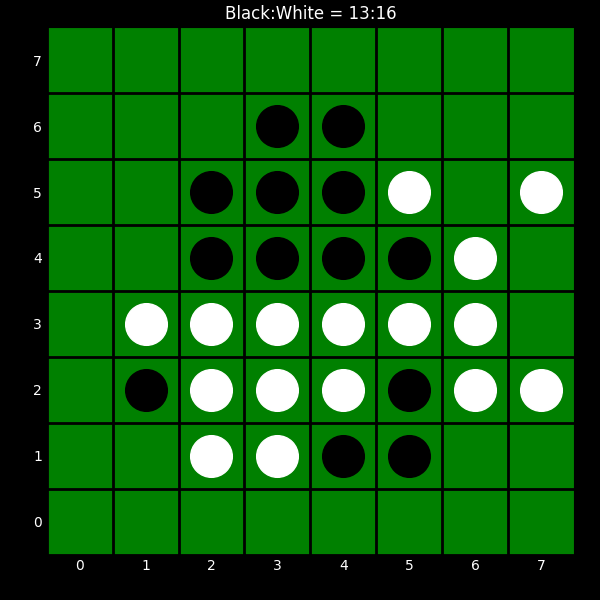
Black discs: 13
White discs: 16